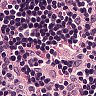
Metastatic tissue present: no